Interaction volume radius: 5 \u00c5
Interaction volume height: 20 \u00c5
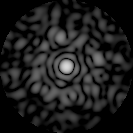
Disorder parameter: 0.8467